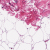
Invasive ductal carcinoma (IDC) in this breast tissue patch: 0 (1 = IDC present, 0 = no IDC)